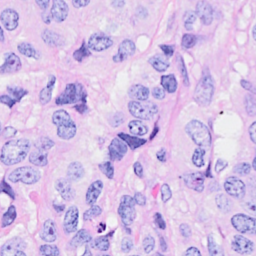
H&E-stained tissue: Breast